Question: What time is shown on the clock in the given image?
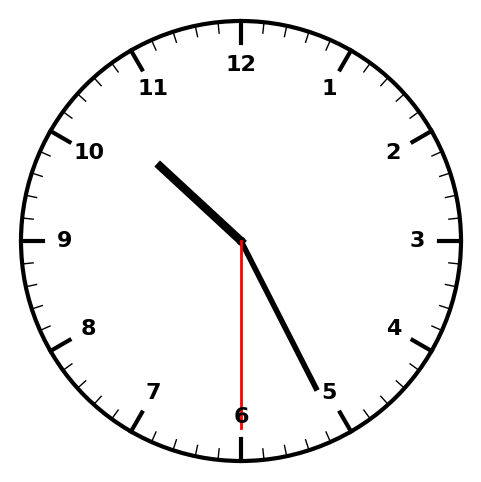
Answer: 10:25:30